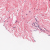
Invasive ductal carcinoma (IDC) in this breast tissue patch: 0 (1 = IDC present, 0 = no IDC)